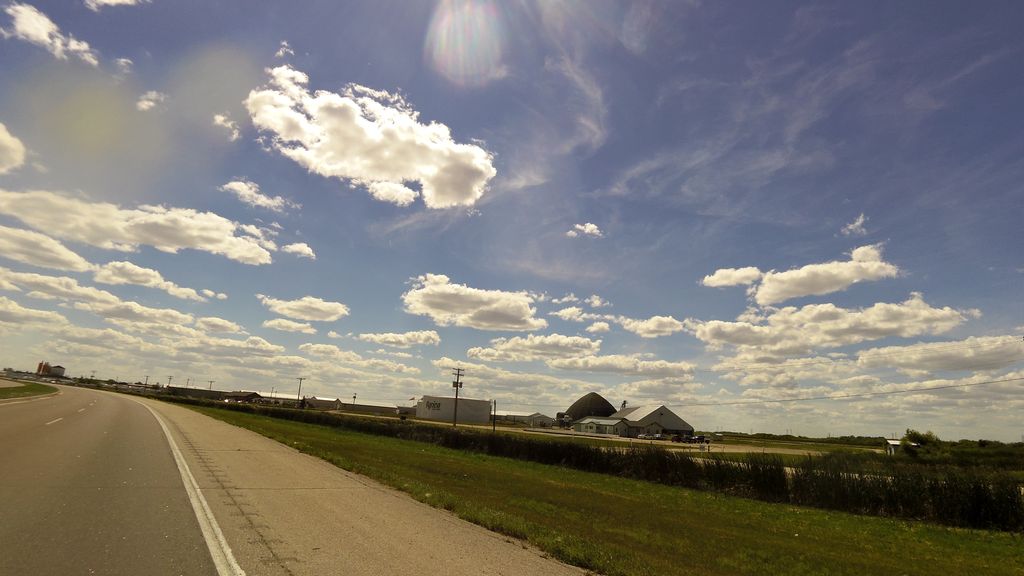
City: winnipeg